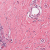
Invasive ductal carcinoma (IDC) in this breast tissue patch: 0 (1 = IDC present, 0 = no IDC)